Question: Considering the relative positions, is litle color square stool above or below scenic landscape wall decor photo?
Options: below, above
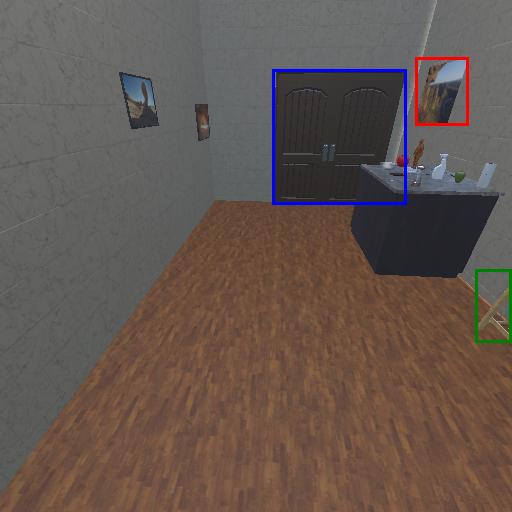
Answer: below